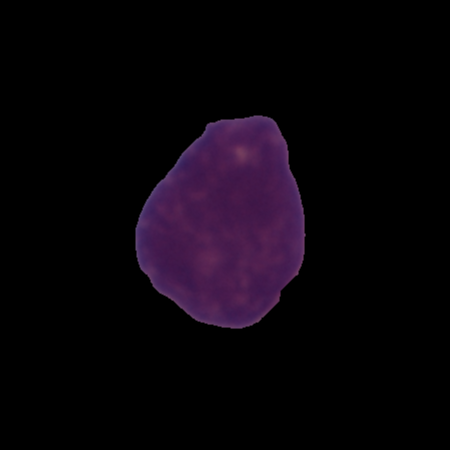
Label: healthy